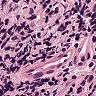
Metastatic tissue present: yes